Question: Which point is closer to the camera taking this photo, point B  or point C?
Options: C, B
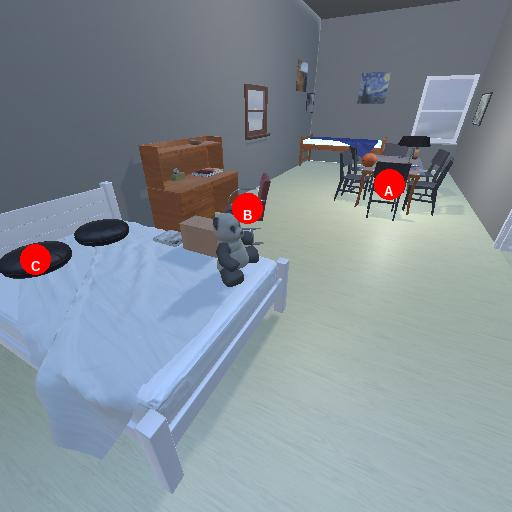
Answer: C